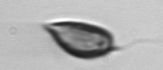
Label: Prorocentrum_triestinum